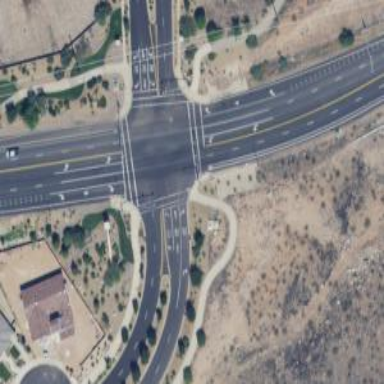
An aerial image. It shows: Crossing on the road.